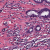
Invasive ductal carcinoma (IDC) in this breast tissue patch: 1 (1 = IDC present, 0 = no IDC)